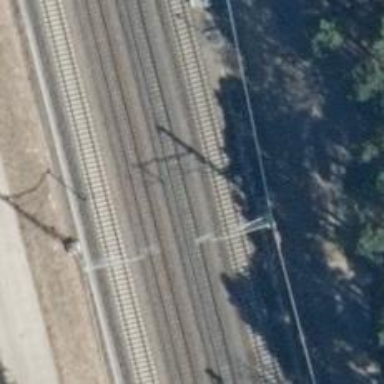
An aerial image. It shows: Milestone along the railway with catenary mast.